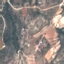
Land use / land cover class: HerbaceousVegetation